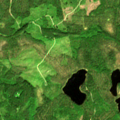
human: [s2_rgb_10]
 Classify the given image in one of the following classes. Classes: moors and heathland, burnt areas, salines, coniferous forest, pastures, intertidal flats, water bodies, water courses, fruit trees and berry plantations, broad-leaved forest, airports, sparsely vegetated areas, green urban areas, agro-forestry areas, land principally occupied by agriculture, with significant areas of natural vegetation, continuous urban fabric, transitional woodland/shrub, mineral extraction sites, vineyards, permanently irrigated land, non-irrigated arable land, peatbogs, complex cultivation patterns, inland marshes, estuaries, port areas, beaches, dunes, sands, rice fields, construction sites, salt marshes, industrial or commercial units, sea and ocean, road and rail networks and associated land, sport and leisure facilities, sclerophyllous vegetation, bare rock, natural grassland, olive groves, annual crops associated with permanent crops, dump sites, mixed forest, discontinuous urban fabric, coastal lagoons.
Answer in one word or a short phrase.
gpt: coniferous forest, mixed forest, transitional woodland/shrub